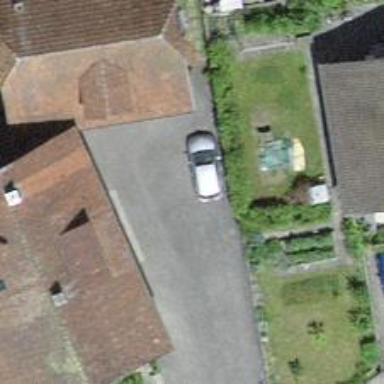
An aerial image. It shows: Alleyway designated as service road.